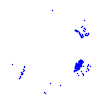
Particle: proton